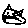
Label: cat